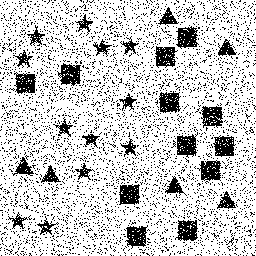
Squares: 12
Triangles: 6
Stars: 12
Total shapes: 30